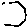
Label: hexagon